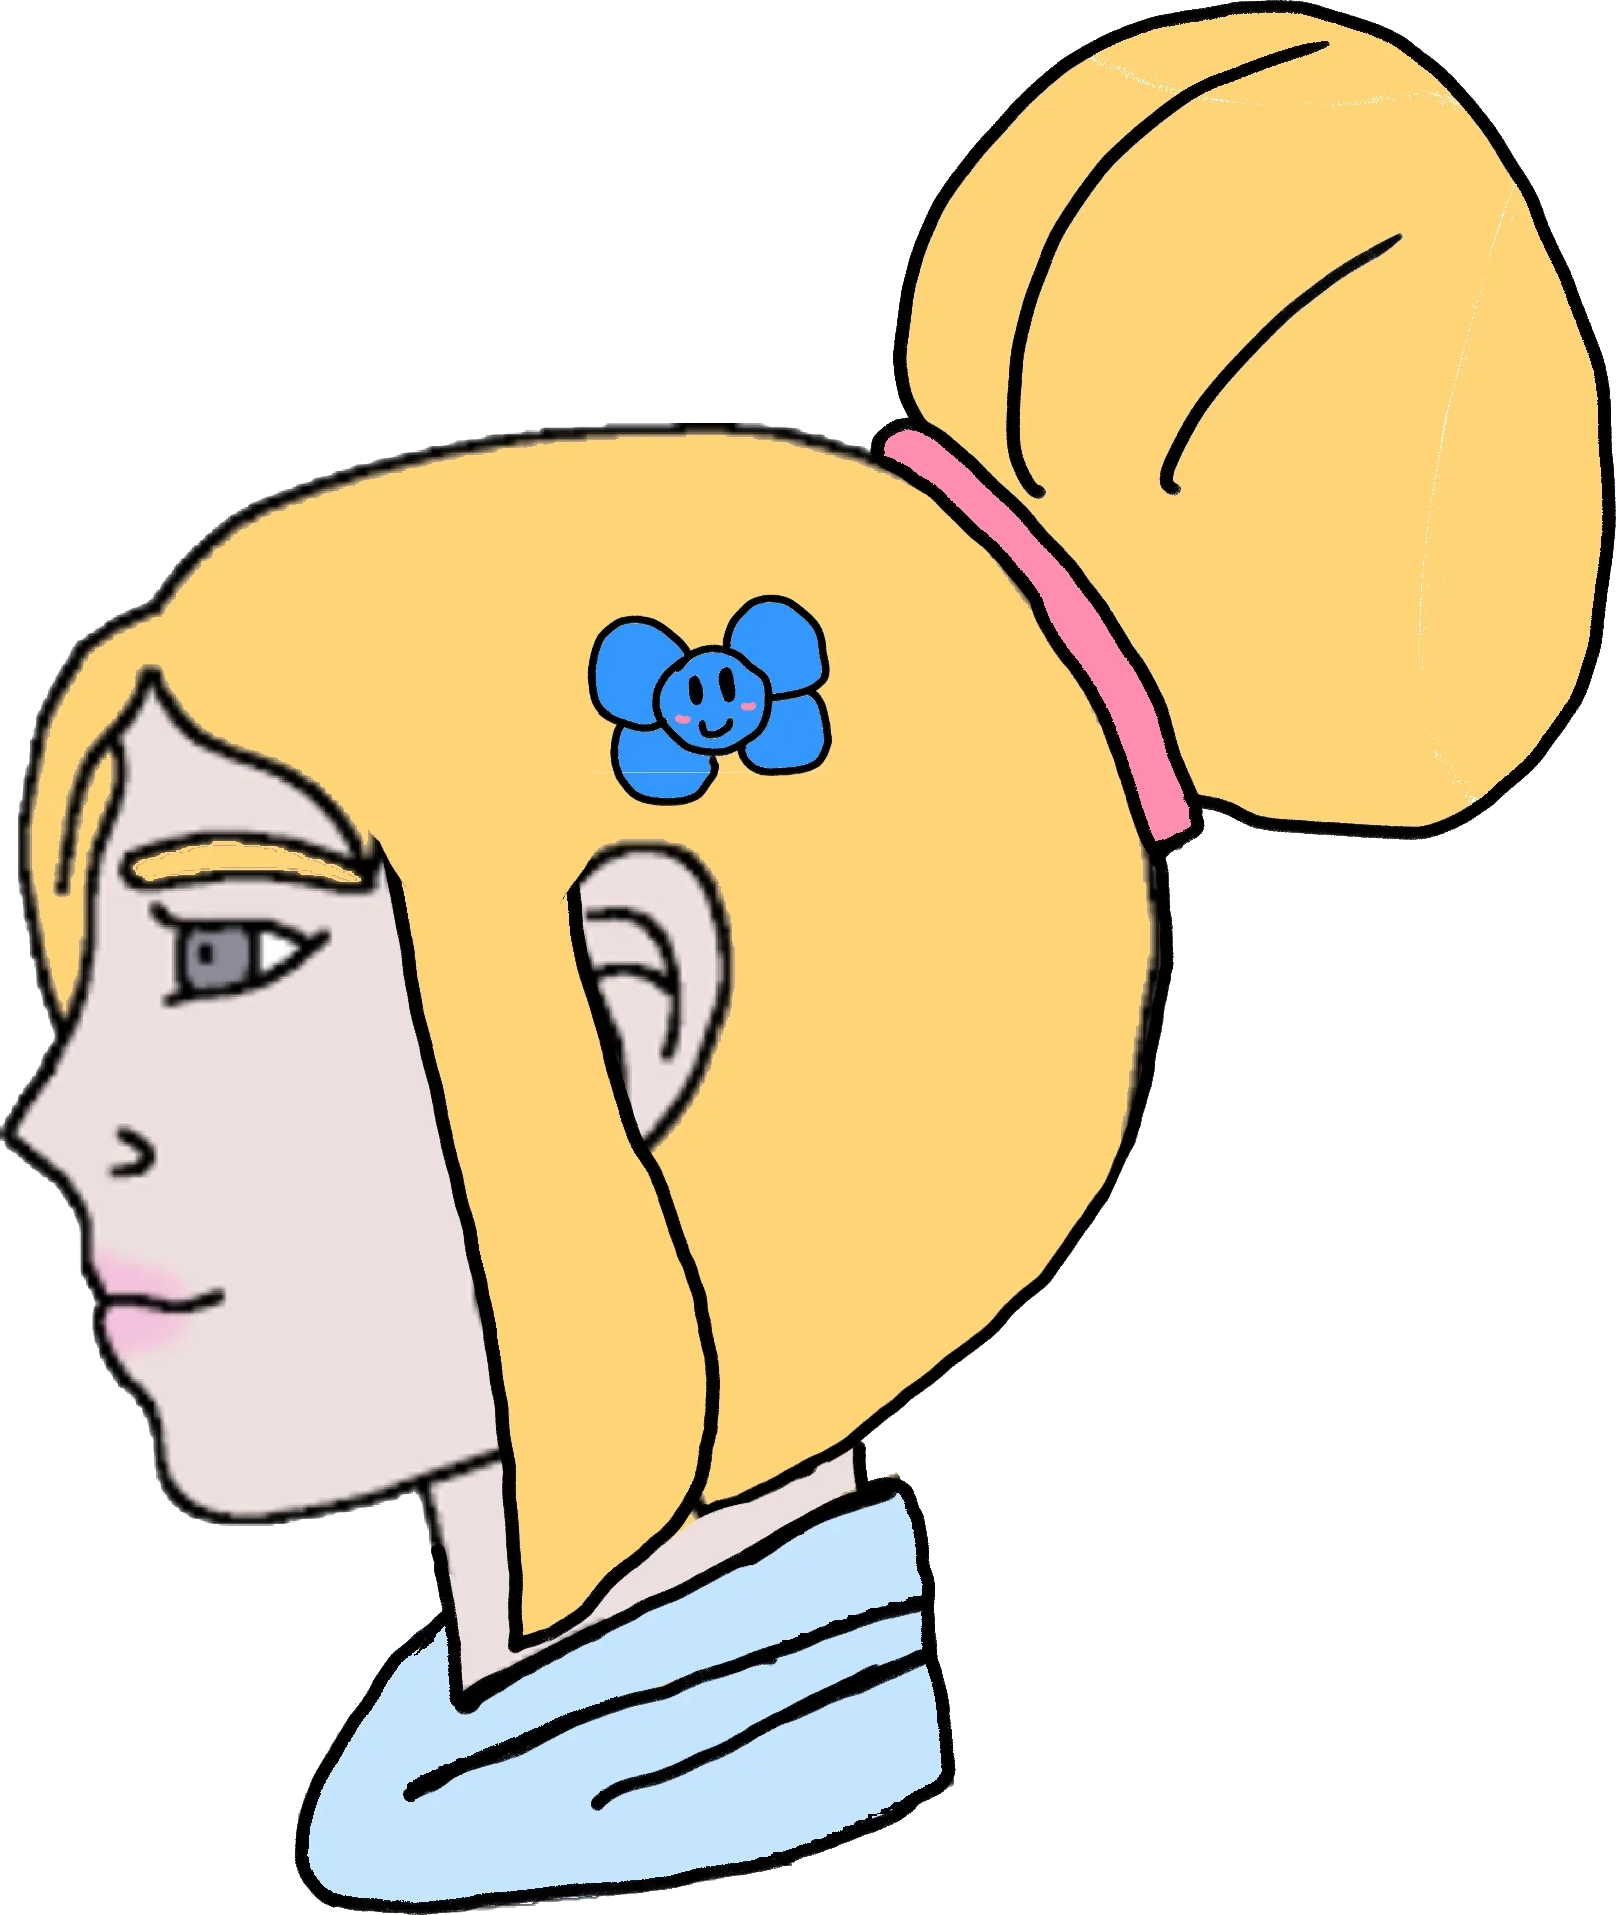
Label: 4_Yes_Chad